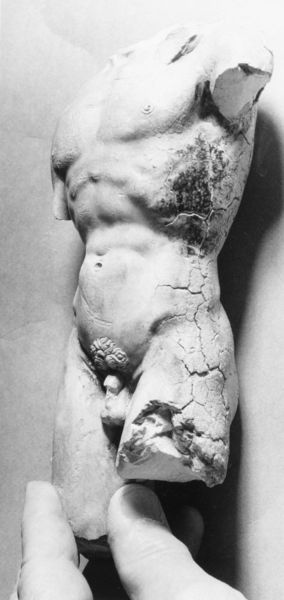
Titel: Modell für den David
Künstler: Michelangelo
Institution: Genua, Honegger Foundation
Schlagwörter: kopf, mann, nackt, brust, finger, arme, stein, figur, haare, skulptur, beine, risse, klein, muskeln, büste, nabel, oberschenkel, foto, torso, statuette, kaputt, antik, brustkorb, miniatur, bau, zerbrochen, mamor, defekt, zersplittert, beschädigt, corpus, fehlend, zerbröselt, tatuette